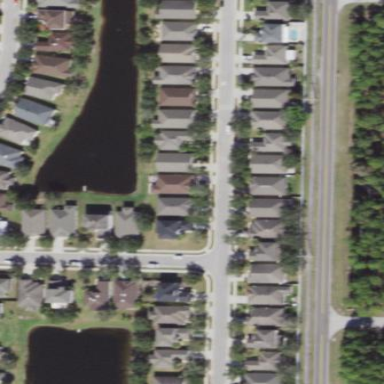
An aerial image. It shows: Sidewalk.